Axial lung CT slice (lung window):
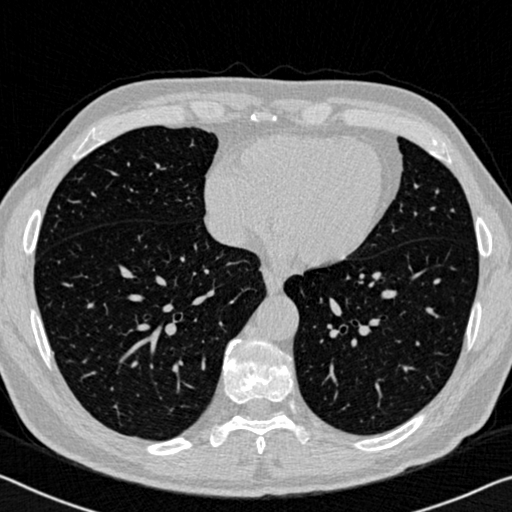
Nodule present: no